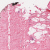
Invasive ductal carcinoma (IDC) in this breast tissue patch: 0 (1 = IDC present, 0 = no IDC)